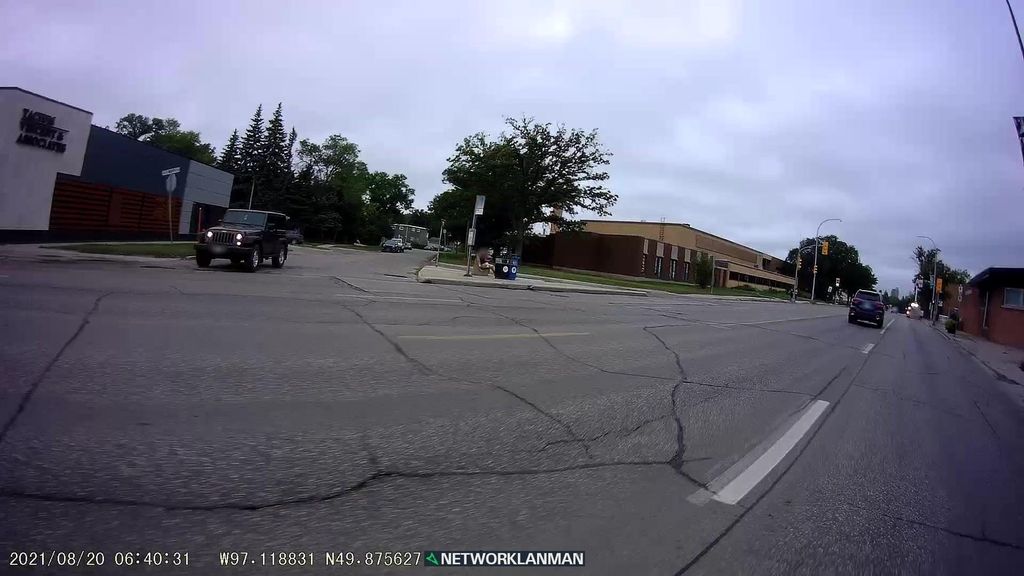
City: winnipeg